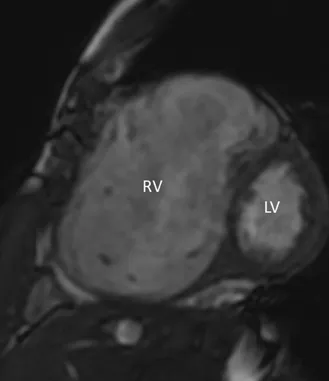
In short axis view grossly dilated RV in comparison to LV LV, left ventricle; RA, right atrium; RV, right ventricle.
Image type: radiology (mri)